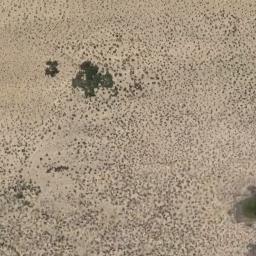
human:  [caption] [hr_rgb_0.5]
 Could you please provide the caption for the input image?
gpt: There are several trees and some weeds in this desert .

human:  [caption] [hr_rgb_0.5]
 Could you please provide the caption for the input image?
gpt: There are many bushes make up the chaparral on the desert .

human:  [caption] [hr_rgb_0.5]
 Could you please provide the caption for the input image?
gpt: A lot of dense smaller chaparrals and some green larger chaparrals grow in the desert .

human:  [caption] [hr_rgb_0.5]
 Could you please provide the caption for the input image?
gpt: A dense mass of chaparral is distributed over a sparse mass of chaparral on the sand .

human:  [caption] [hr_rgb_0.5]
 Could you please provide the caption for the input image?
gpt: The chaparral is not evenly distributed .